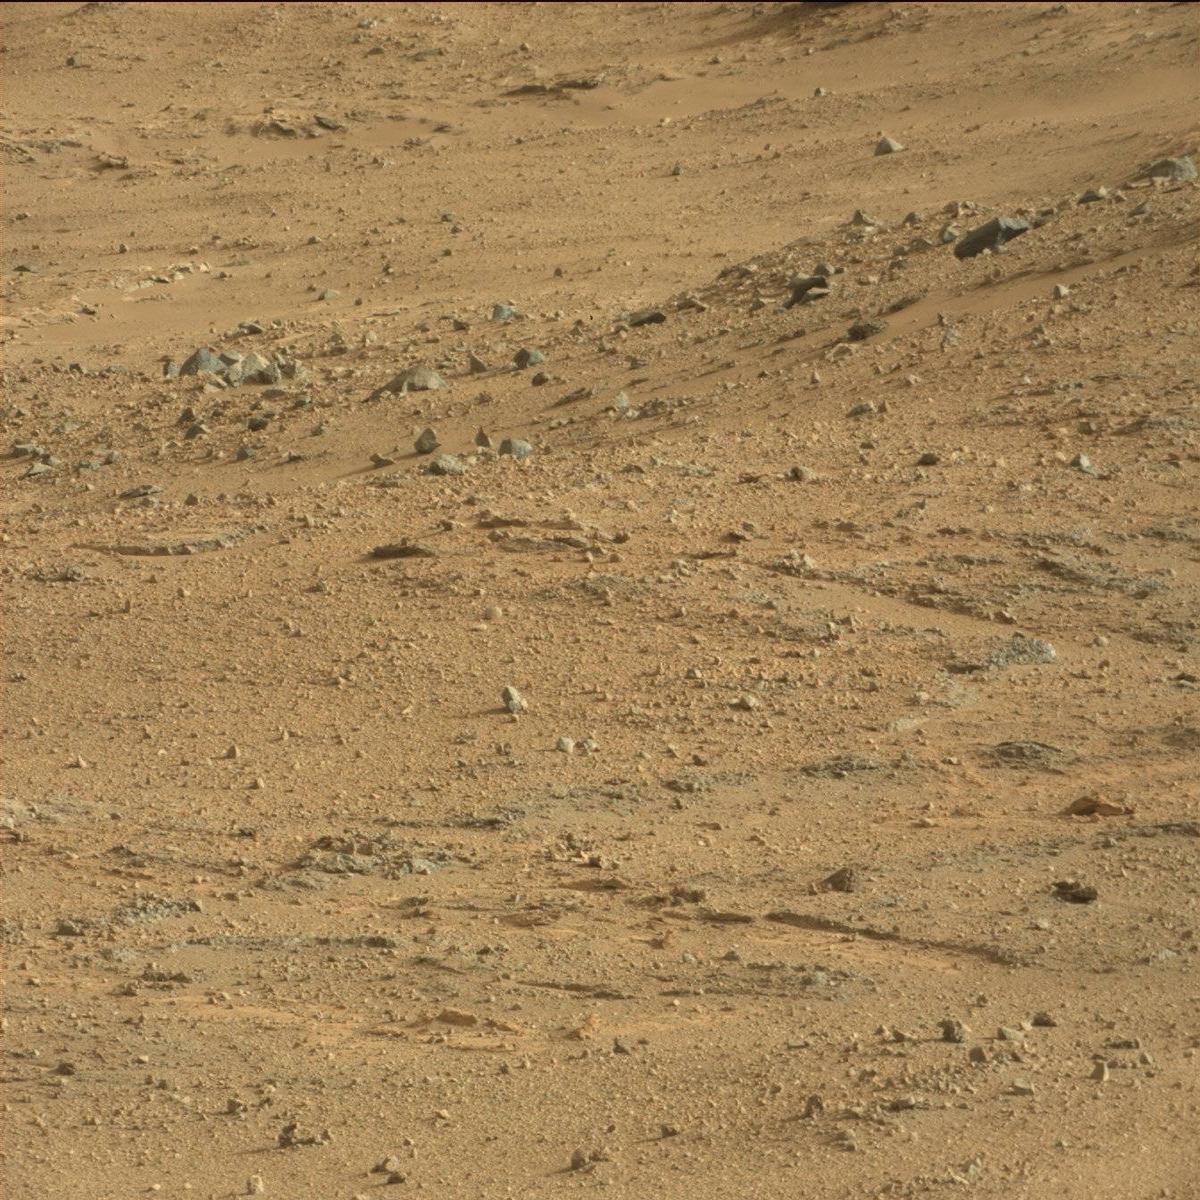
Terrain classes present: Bedrock, Rock, Sand / Soil